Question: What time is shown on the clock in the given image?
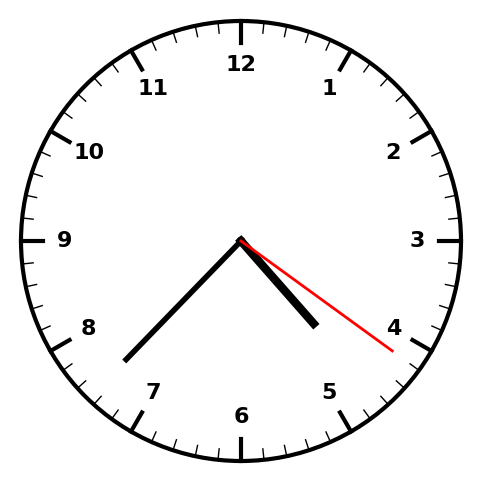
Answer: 04:37:21